Field crop: maize
Growth stage: 2
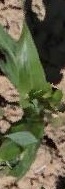
Species: maize